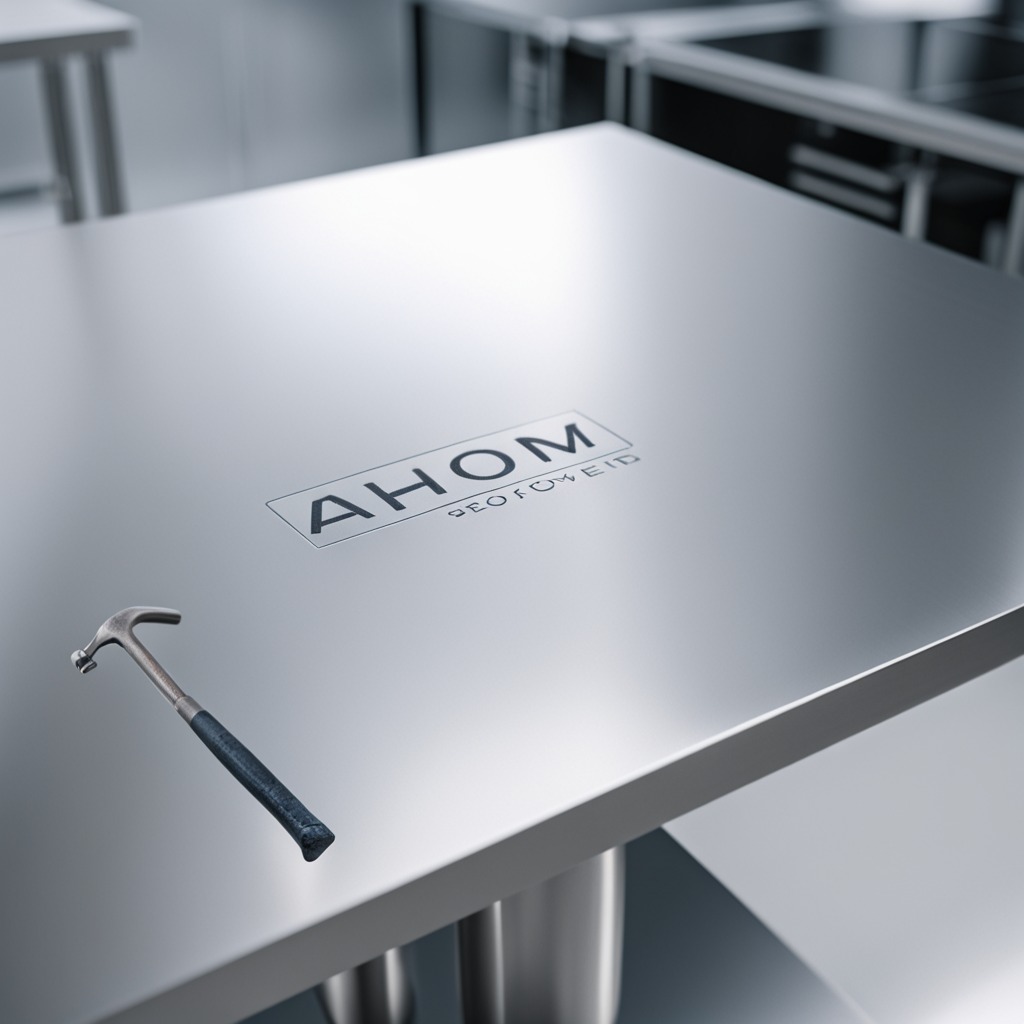
A hammer is lying on a stainless steel table in a high-end prototyping lab.